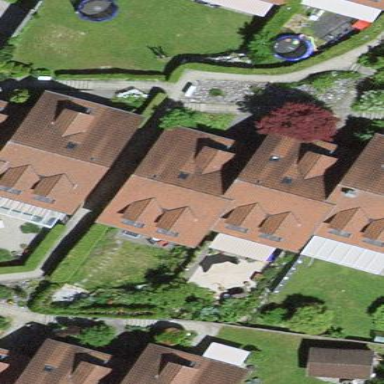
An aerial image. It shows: House with gabled roof. The roof extends across the building.